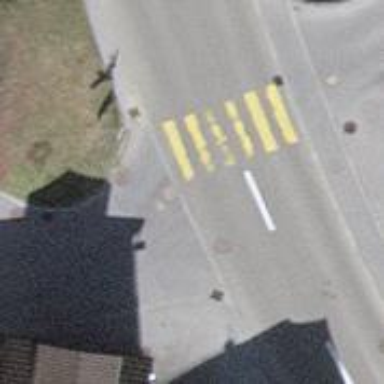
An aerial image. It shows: Marked crossing with zebra stripes on the road.